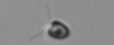
Label: Pyramimonas